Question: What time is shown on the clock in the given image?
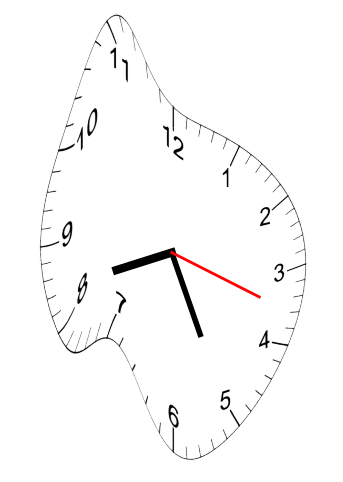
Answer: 08:25:18